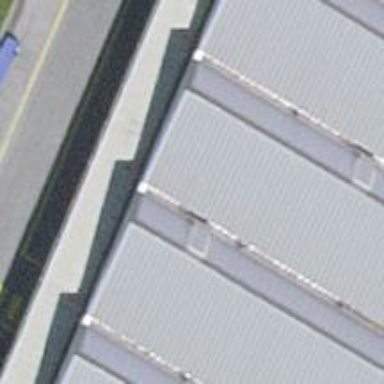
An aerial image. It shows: View of roof of building.